Field crop: tomato
Growth stage: 2
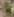
Species: solanum